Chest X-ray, AP view. Patient: 7 years old, sex F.
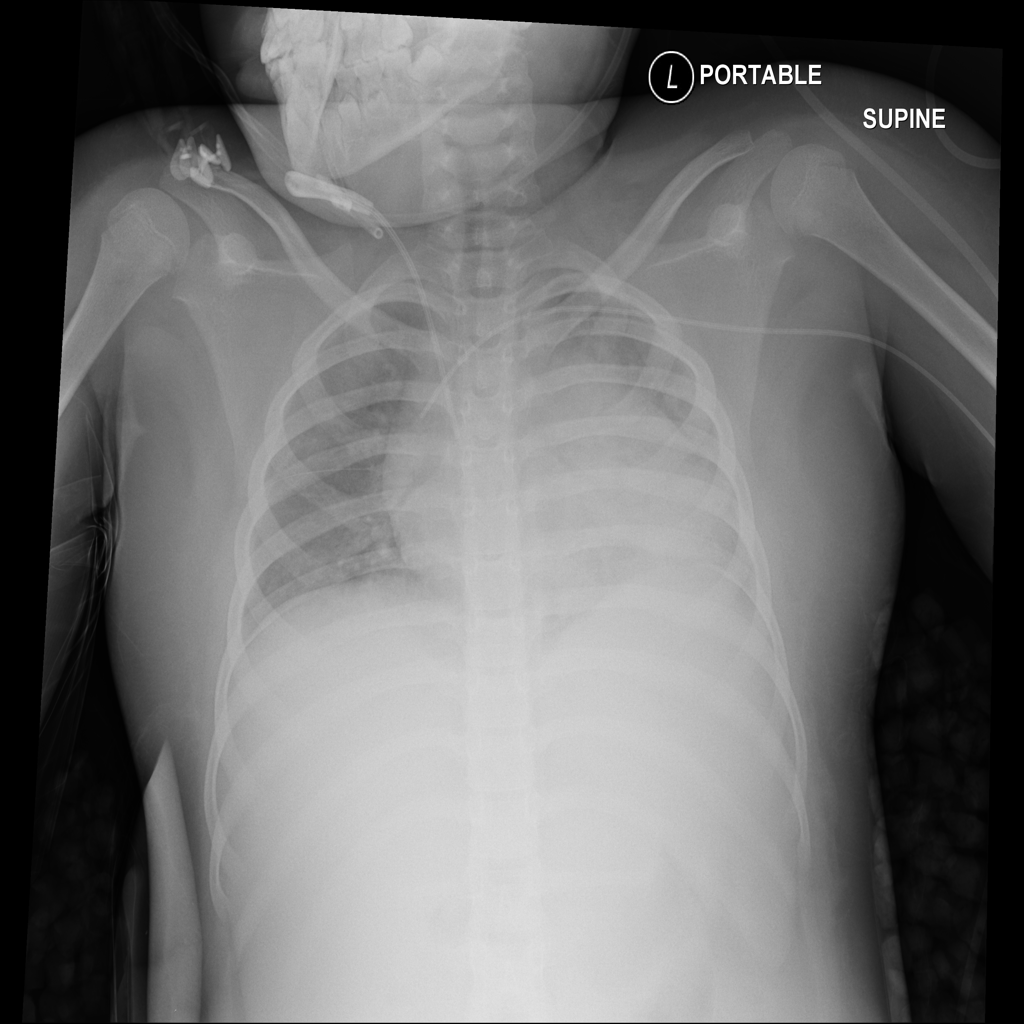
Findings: No Finding